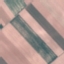
Label: AnnualCrop